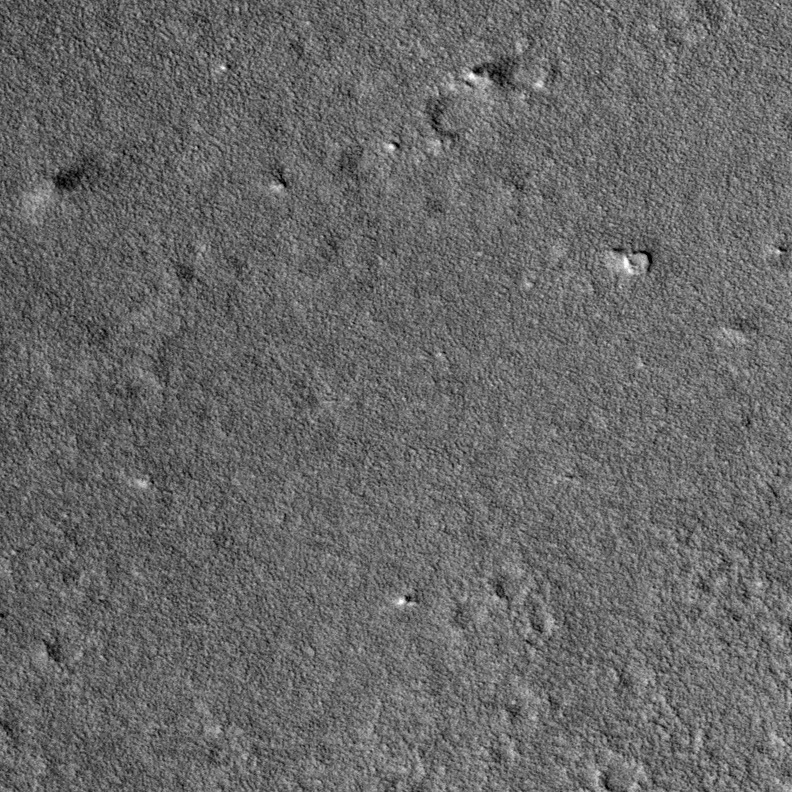
Label: dustdevil, dustdevil